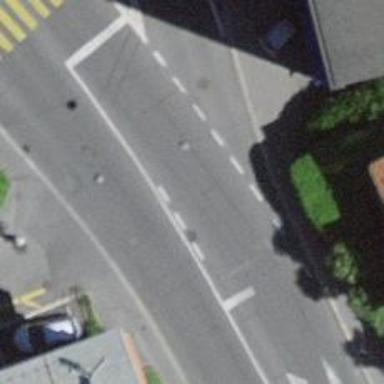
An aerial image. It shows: Road with traffic signals.